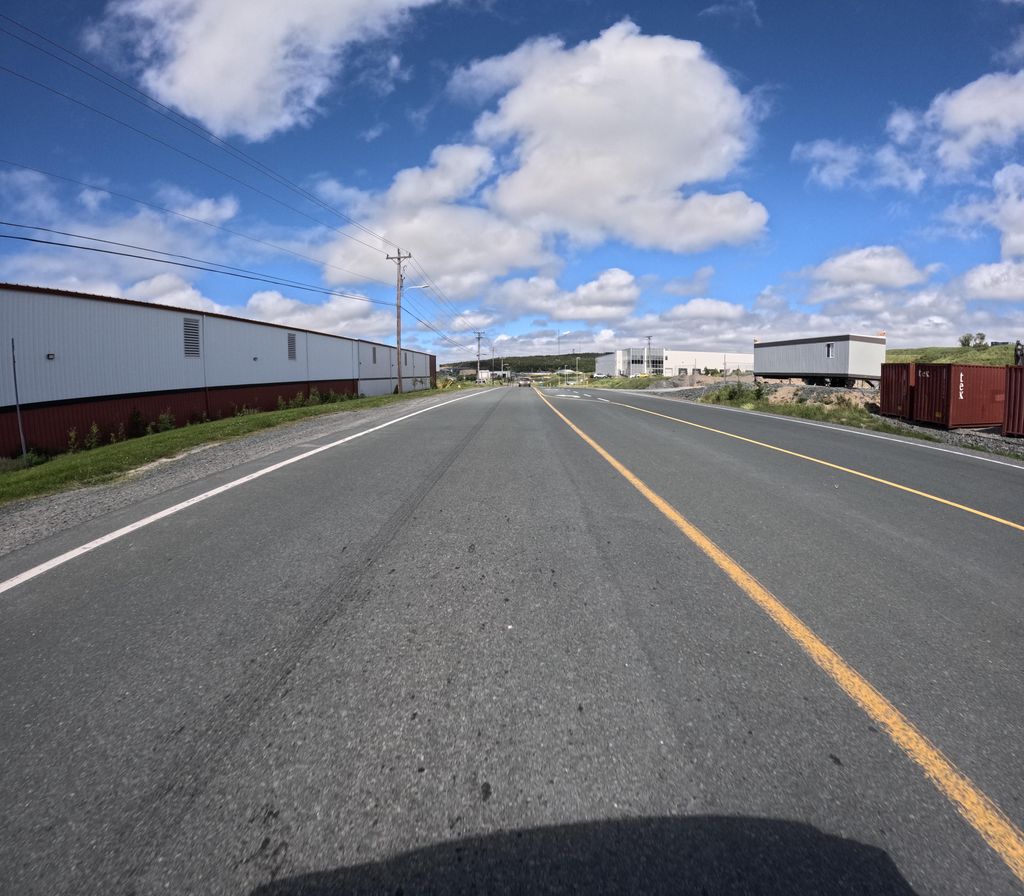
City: st_johns